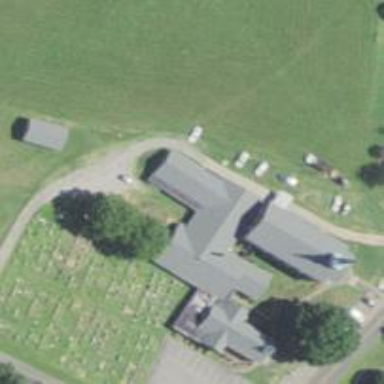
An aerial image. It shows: Place of worship.